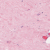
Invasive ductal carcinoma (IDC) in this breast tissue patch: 0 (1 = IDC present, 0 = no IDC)